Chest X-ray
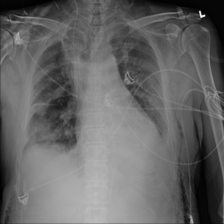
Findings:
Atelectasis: negative
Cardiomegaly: negative
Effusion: positive
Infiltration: negative
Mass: negative
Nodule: negative
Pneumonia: negative
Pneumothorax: negative
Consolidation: negative
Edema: negative
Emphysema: positive
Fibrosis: negative
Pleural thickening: negative
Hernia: negative